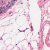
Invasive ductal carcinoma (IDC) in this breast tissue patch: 0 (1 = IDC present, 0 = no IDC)